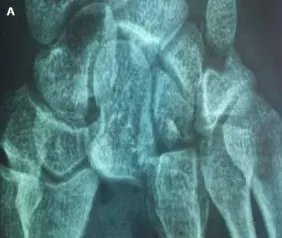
(A, B, C) X-ray of the left hand (front + profile) showed a dislocation of the three lesser fingers associated with fracture of the hamatum and the second metacarpal. The three lesser metacarpals and the distal fragment of the hamatum were medially displaced.
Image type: radiology (x_ray)